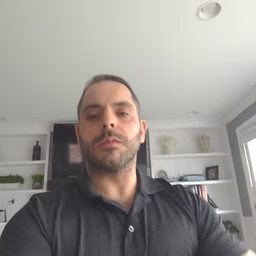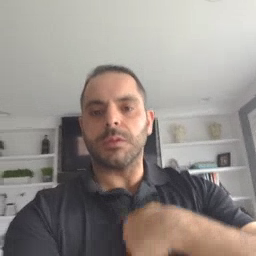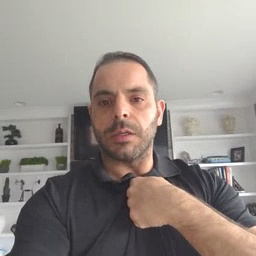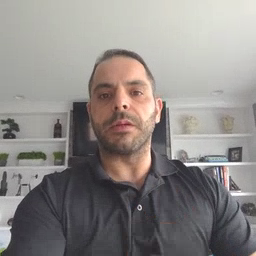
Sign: zipper